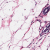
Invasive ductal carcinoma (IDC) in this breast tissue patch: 0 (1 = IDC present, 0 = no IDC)